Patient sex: F
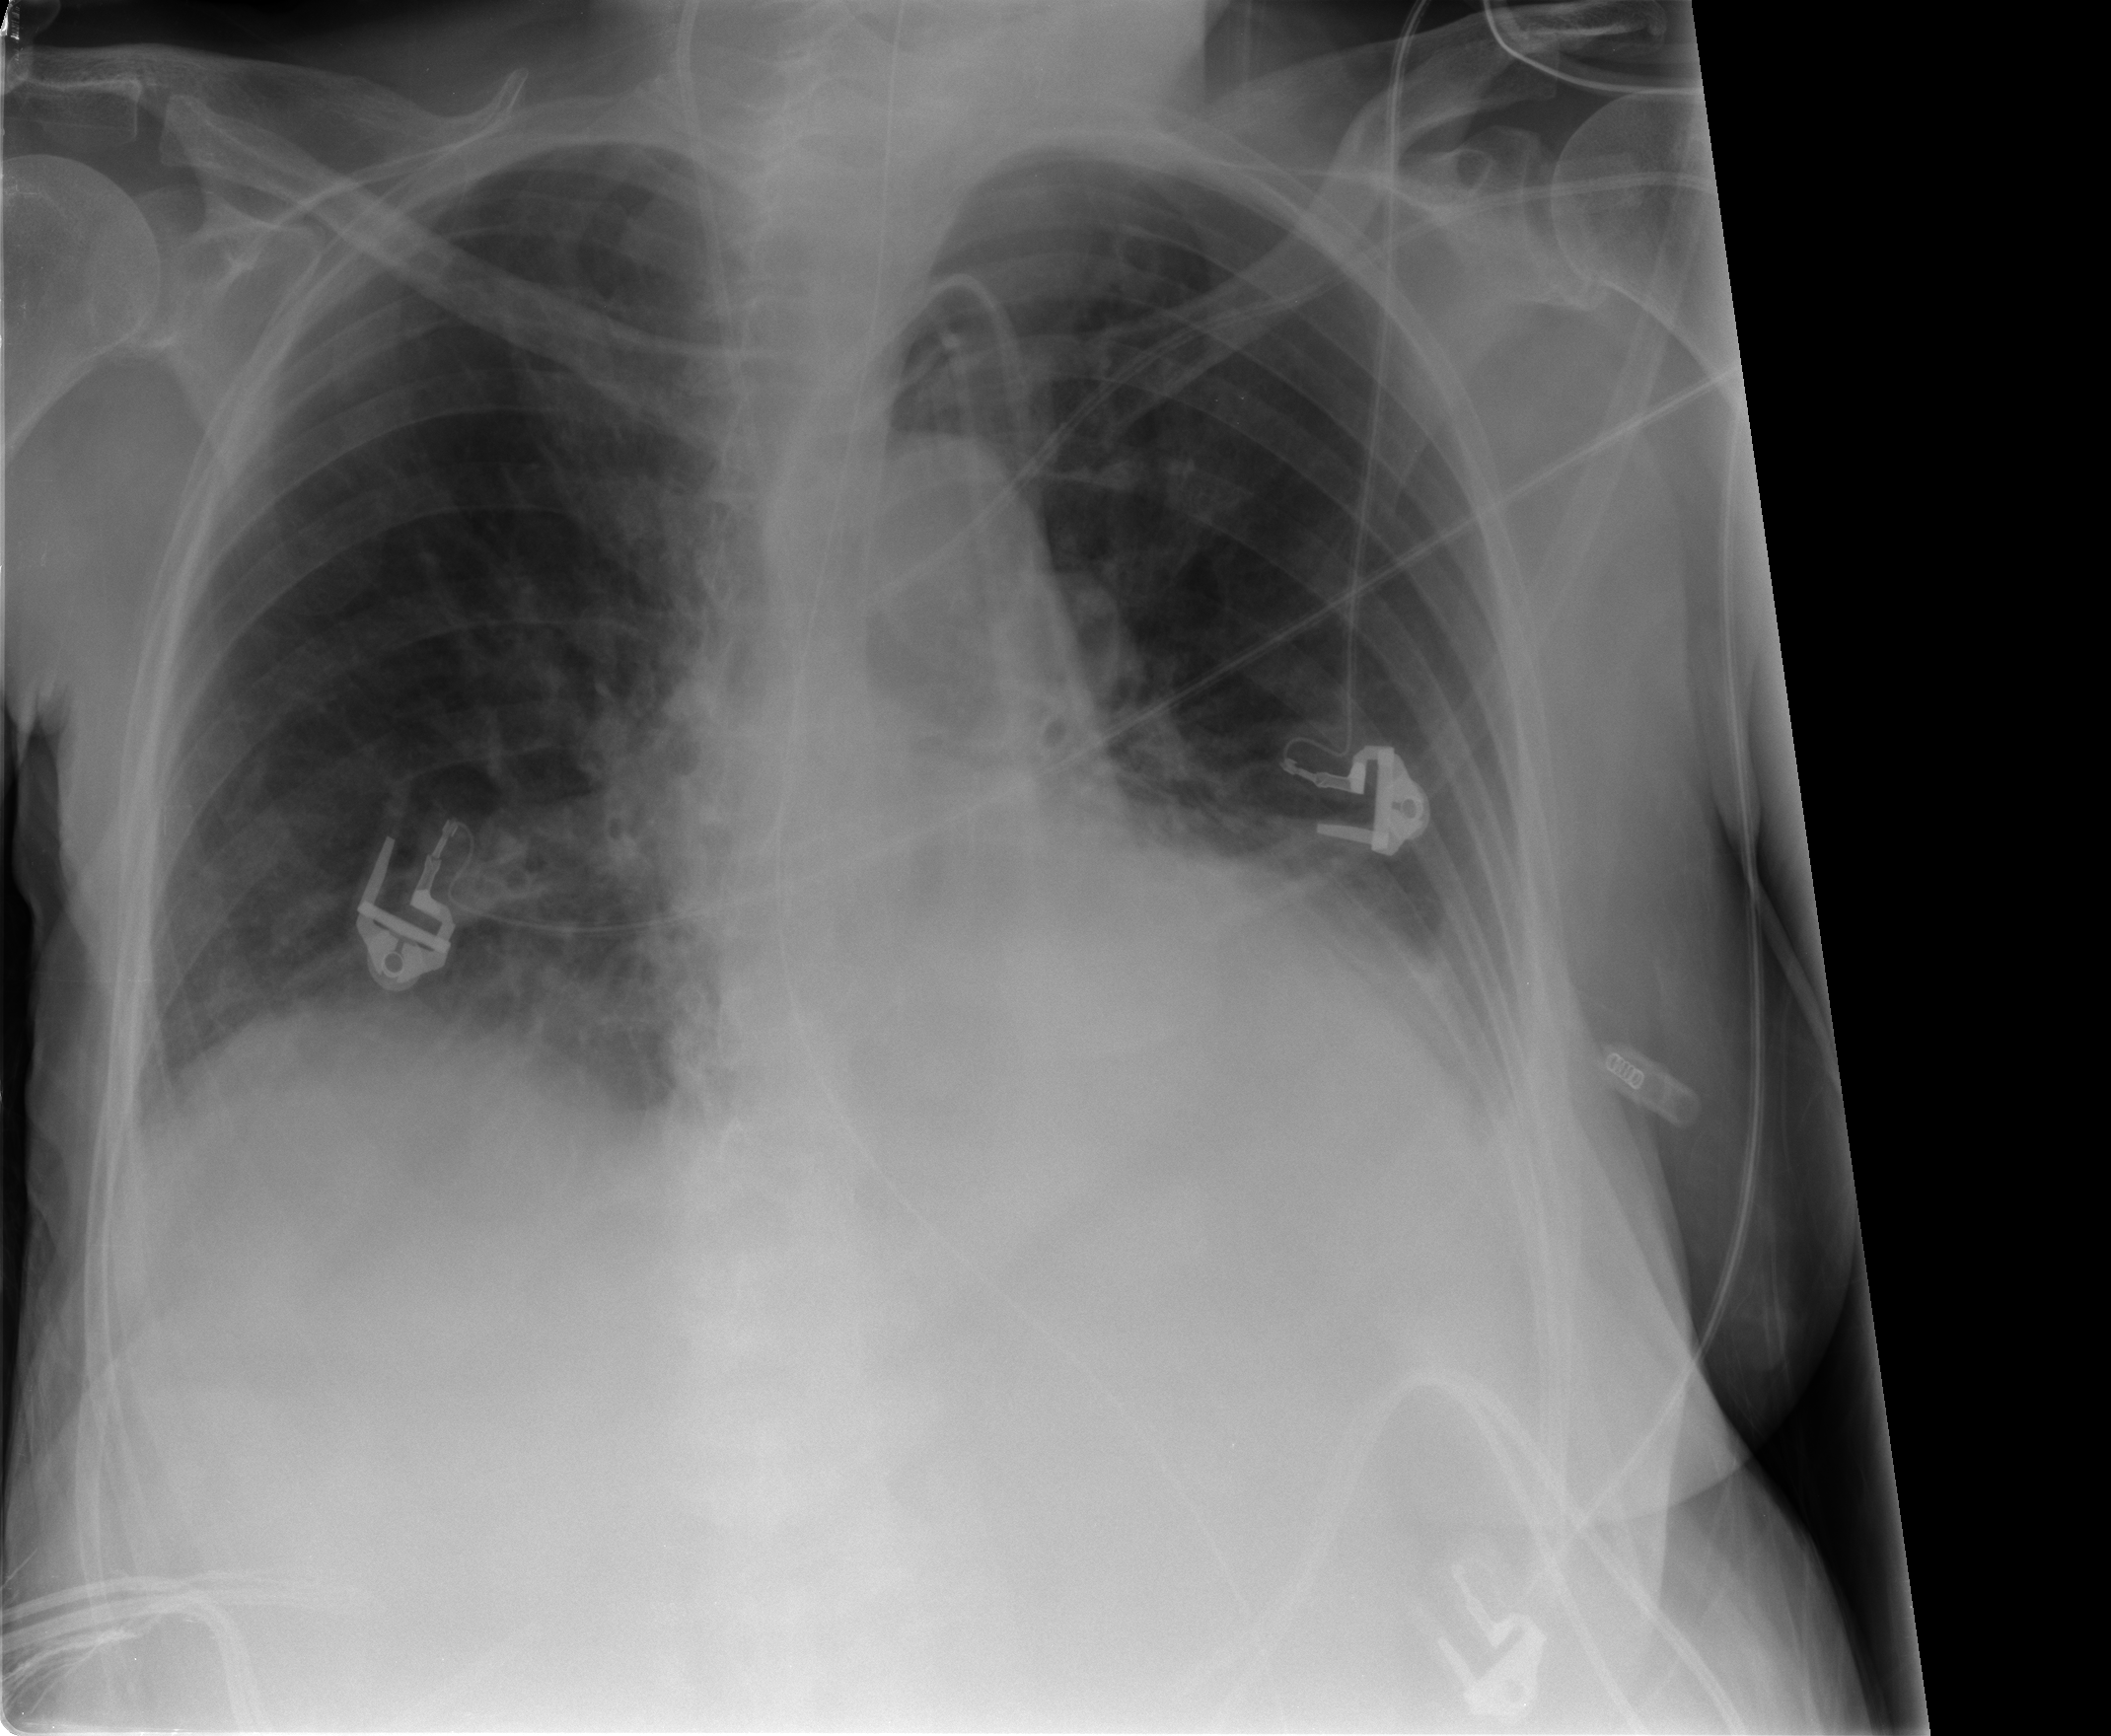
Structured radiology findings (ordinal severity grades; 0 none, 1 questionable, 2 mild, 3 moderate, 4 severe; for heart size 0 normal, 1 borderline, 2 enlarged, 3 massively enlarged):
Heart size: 0
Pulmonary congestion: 1
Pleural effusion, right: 1
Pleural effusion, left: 2
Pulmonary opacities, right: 0
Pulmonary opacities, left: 0
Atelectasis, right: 2
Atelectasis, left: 2